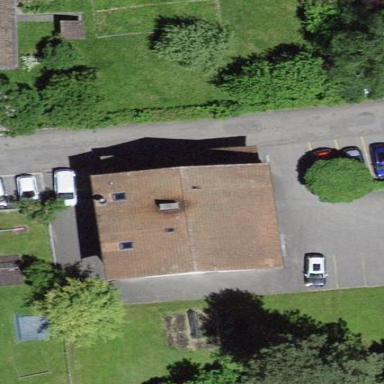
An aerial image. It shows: School building.